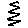
Label: zigzag